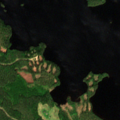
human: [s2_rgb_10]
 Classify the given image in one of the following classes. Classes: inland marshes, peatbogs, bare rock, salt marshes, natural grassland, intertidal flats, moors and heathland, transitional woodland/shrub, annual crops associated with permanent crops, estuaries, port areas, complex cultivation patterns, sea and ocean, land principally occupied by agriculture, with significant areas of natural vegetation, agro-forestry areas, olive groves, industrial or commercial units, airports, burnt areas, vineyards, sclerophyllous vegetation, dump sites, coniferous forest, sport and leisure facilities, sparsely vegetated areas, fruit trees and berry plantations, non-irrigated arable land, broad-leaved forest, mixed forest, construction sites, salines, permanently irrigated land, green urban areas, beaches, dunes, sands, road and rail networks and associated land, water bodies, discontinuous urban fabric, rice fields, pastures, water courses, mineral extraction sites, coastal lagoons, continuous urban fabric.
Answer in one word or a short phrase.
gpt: coniferous forest, mixed forest, water bodies